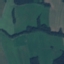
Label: Pasture